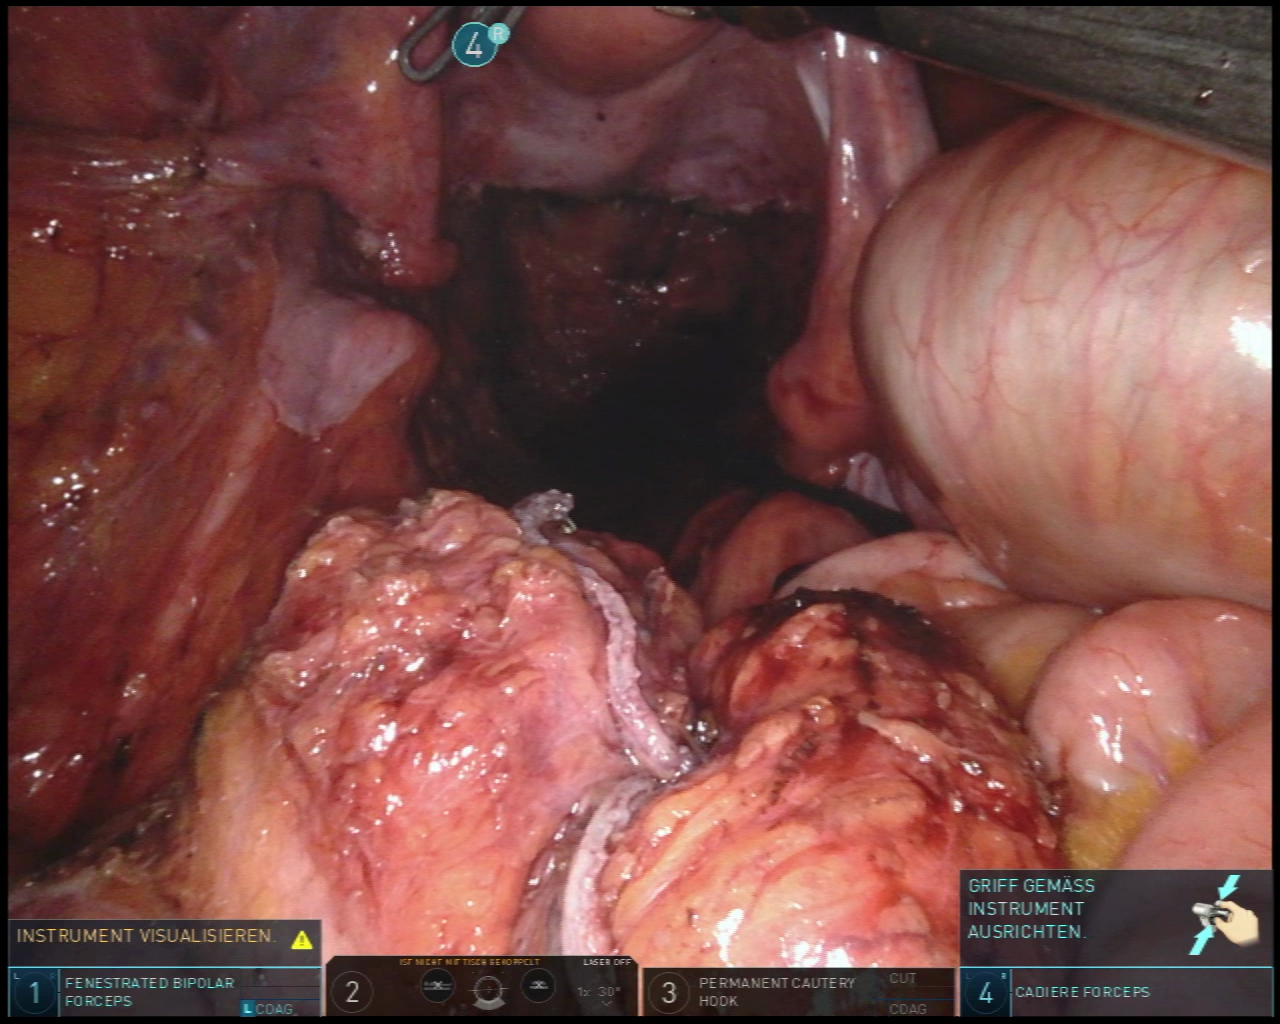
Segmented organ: ureter
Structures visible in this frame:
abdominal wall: yes
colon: yes
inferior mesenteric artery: no
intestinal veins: no
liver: no
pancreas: no
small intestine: yes
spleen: no
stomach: no
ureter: yes
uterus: yes
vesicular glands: no